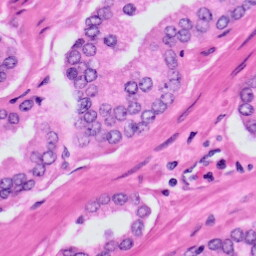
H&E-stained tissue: Prostate